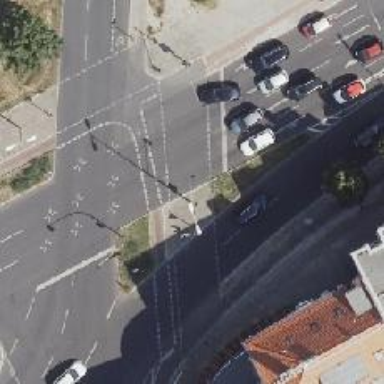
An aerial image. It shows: Footway that serves as traffic island.